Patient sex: M
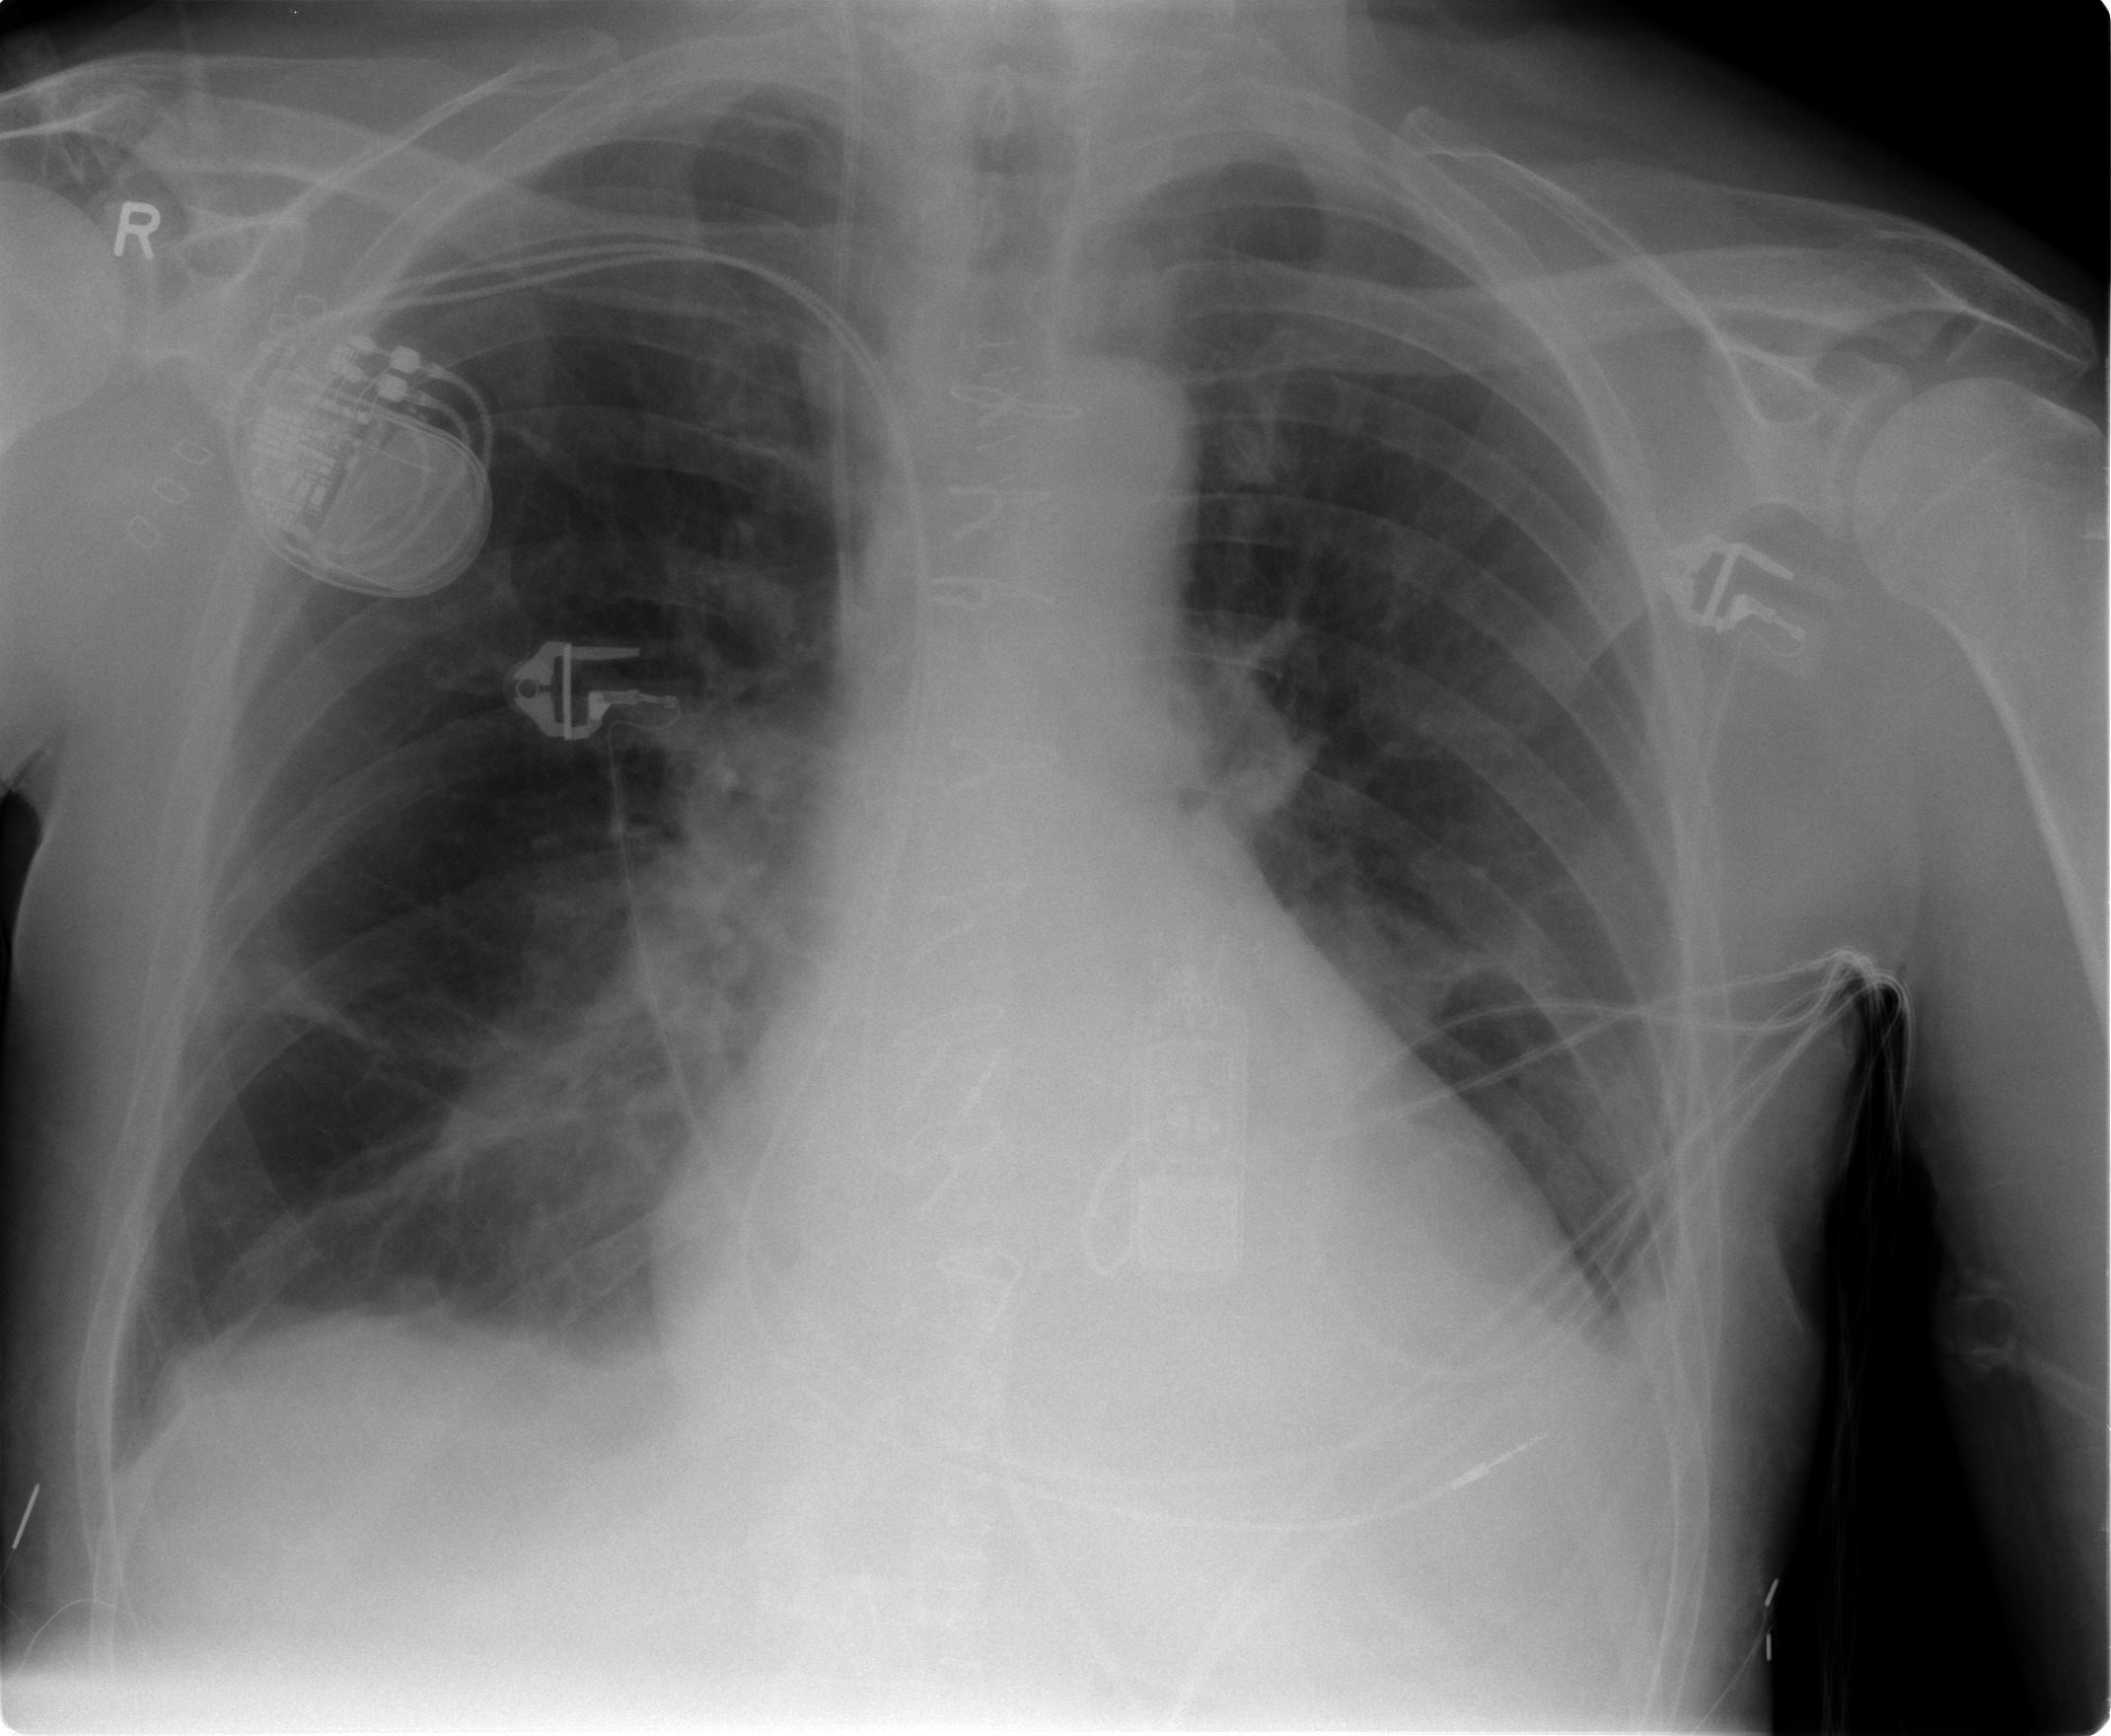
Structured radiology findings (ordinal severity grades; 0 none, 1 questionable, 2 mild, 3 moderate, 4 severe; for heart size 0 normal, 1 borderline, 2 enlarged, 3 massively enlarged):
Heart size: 2
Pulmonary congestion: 2
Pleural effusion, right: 1
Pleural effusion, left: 2
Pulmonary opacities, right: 1
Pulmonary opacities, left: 1
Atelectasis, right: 2
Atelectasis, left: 2